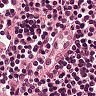
Metastatic tissue present: no